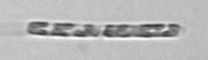
Label: Dactyliosolen_fragilissimus